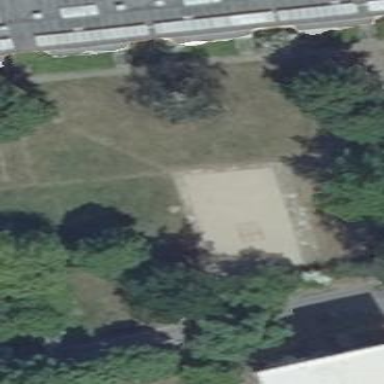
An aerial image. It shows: Playground area for leisure activities on the land.